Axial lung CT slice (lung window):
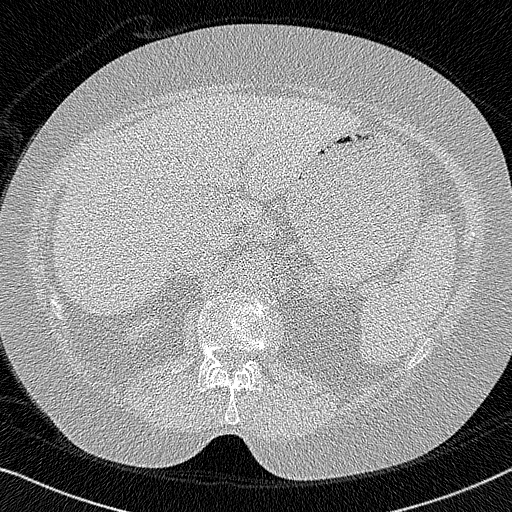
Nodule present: no